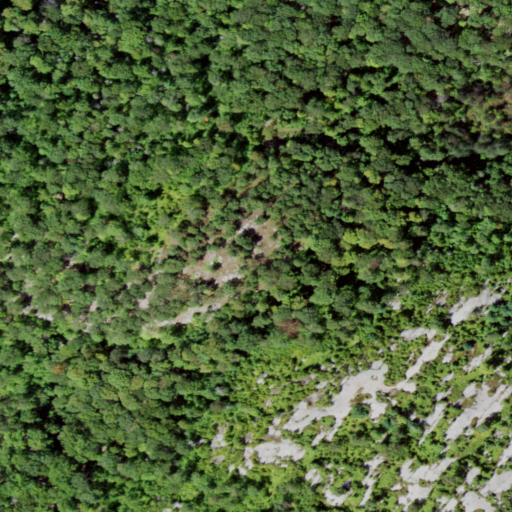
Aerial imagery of mountain in New York named Surebridge Mountain containing deciduous forest, pasture, woody wetlands, and shrub